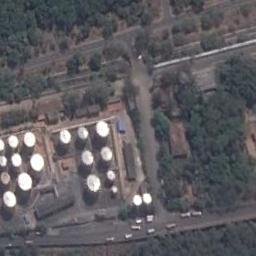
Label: storage_tank